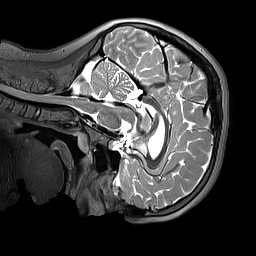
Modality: T2w
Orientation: sagittal
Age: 10
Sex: male
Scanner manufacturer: siemens
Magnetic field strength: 3 T
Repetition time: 3.2 s
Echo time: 0.408 s